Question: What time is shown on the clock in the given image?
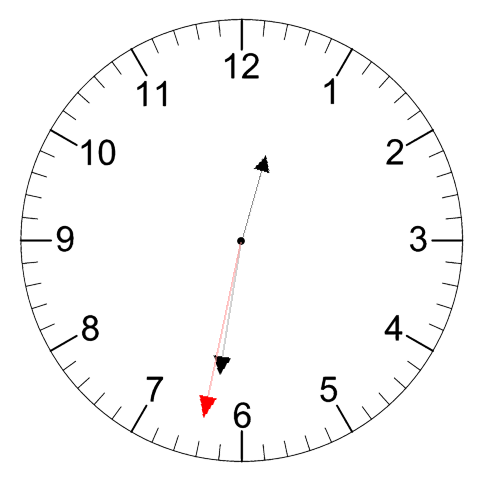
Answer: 12:31:32